Question: Is it possible to write out the status window in VisualFoxPro 9? Not talking about the command window, but the base window of the program that generates text when you use:
'''
? "SomeTextHere"
'''

I want to be able to write out all the text to a txt file. Any ideas?
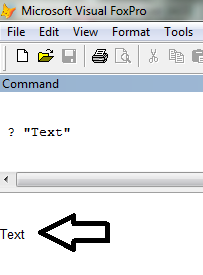
Answer: I don't think there's any way to capture what's already there as text. (You can, of course, use a utility like SnagIt to capture an image.)
To capture the output as it's generated, try SET PRINT.
Tamar